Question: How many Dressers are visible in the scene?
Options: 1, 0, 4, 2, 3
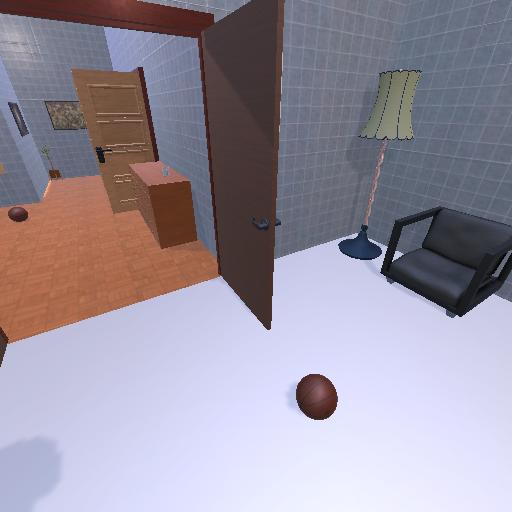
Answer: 1